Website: bh-photo
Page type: store-pickup
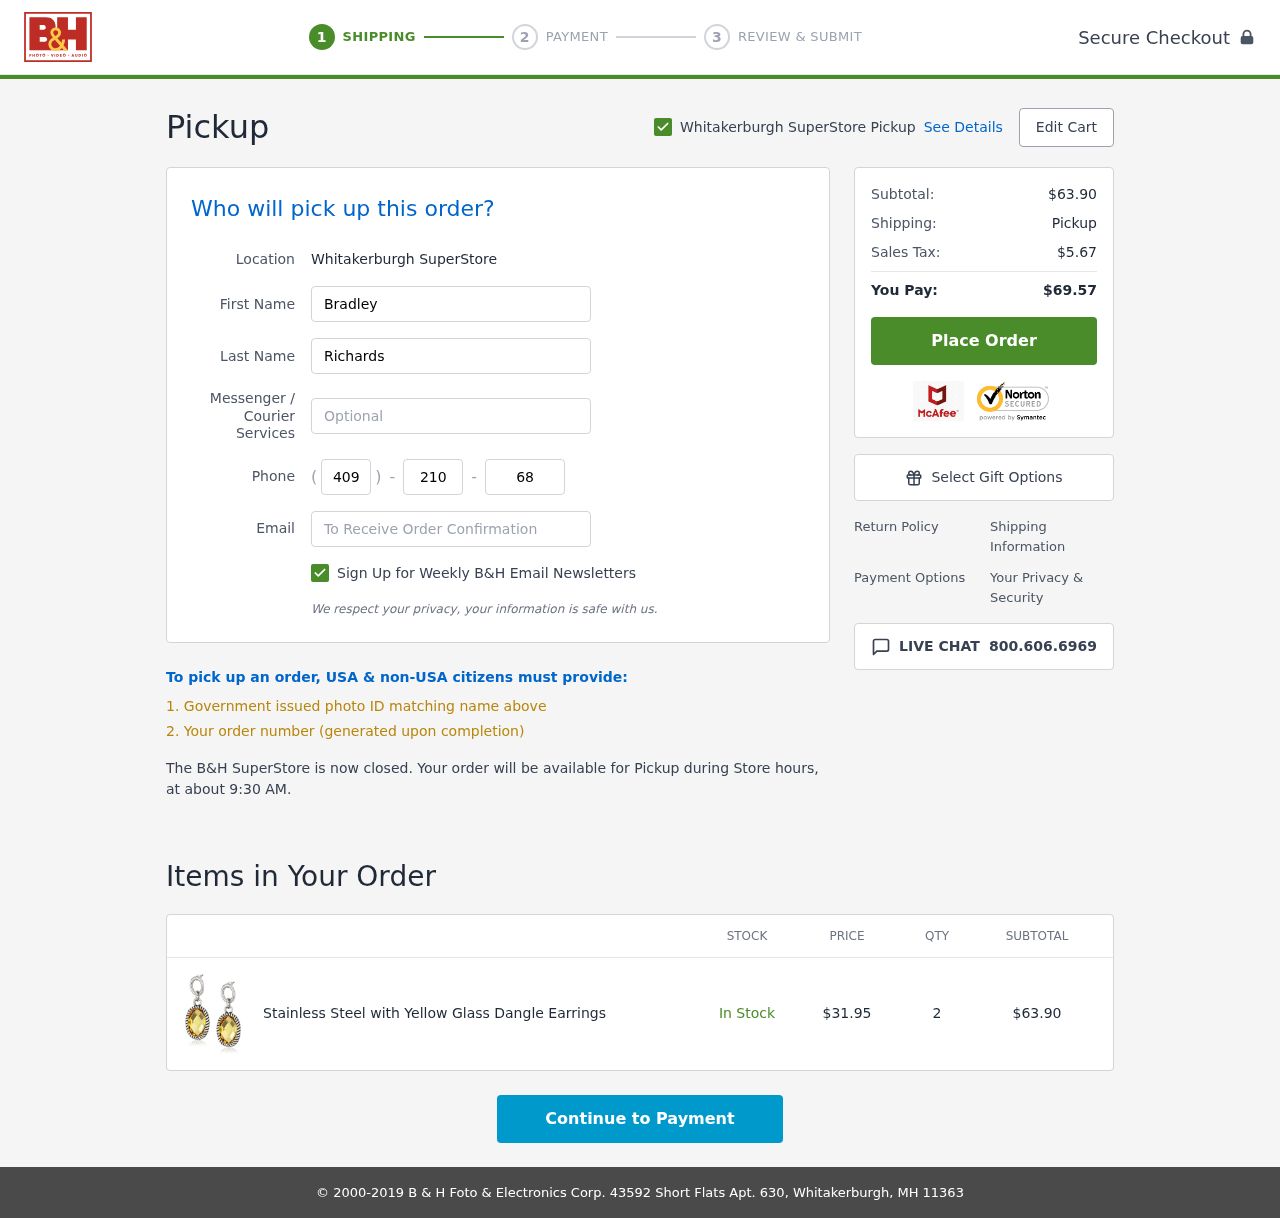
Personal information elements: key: PII_EMAIL
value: bradley.richards@gmail.com
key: PII_FIRSTNAME
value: Bradley
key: PII_LASTNAME
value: Richards
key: PII_LOCATION1_CITY
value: Whitakerburgh SuperStore Pickup
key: PII_LOCATION1_CITY
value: Whitakerburgh SuperStore
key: PII_PHONE_AREA
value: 409
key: PII_PHONE_PREFIX
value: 210
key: PII_PHONE_SUFFIX
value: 6811
Product elements: key: PRODUCT1_NAME
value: Stainless Steel with Yellow Glass Dangle Earrings
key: PRODUCT1_PRICE
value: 31.95
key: PRODUCT1_QUANTITY
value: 2
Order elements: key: ORDER_SUBTOTAL
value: $63.90
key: ORDER_TAX
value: $5.67
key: ORDER_TOTAL
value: $69.57